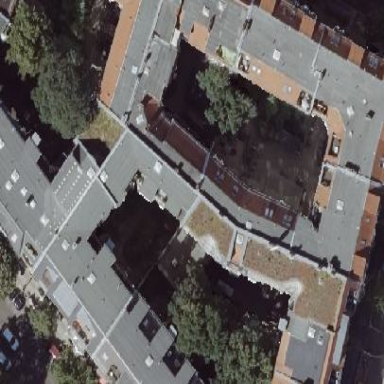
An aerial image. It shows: Residential building with double saltbox roof shape.